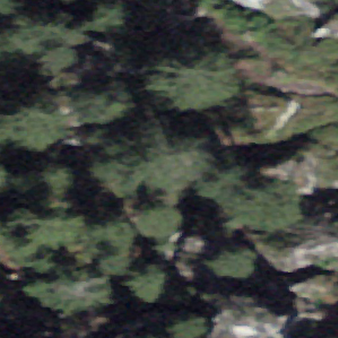
Label: bouldering_area